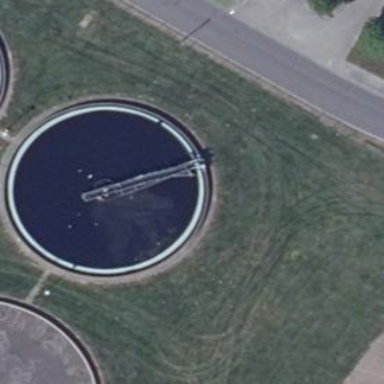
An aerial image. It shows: Building next to wastewater body of water.